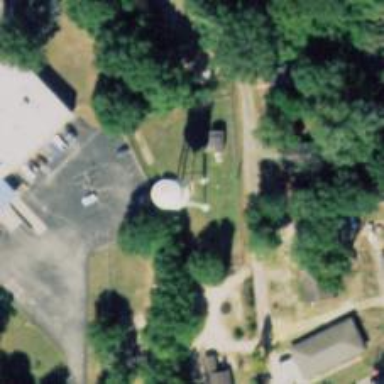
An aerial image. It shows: Water tower that is man-made.